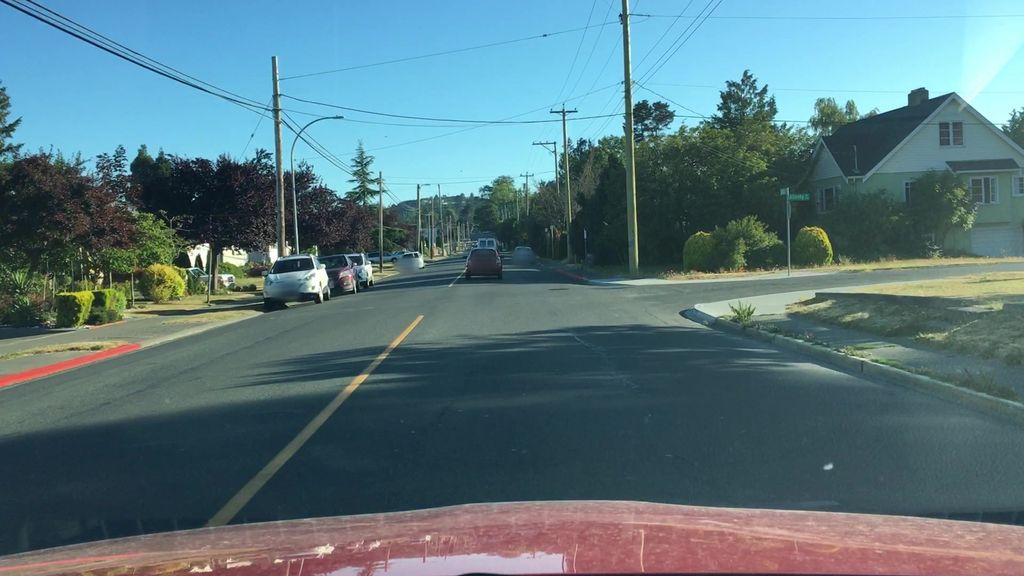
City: victoria